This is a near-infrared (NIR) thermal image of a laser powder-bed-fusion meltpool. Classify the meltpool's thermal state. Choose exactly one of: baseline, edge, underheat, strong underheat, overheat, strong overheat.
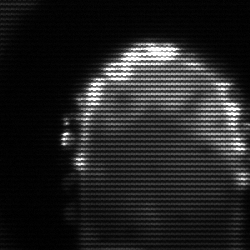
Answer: baseline